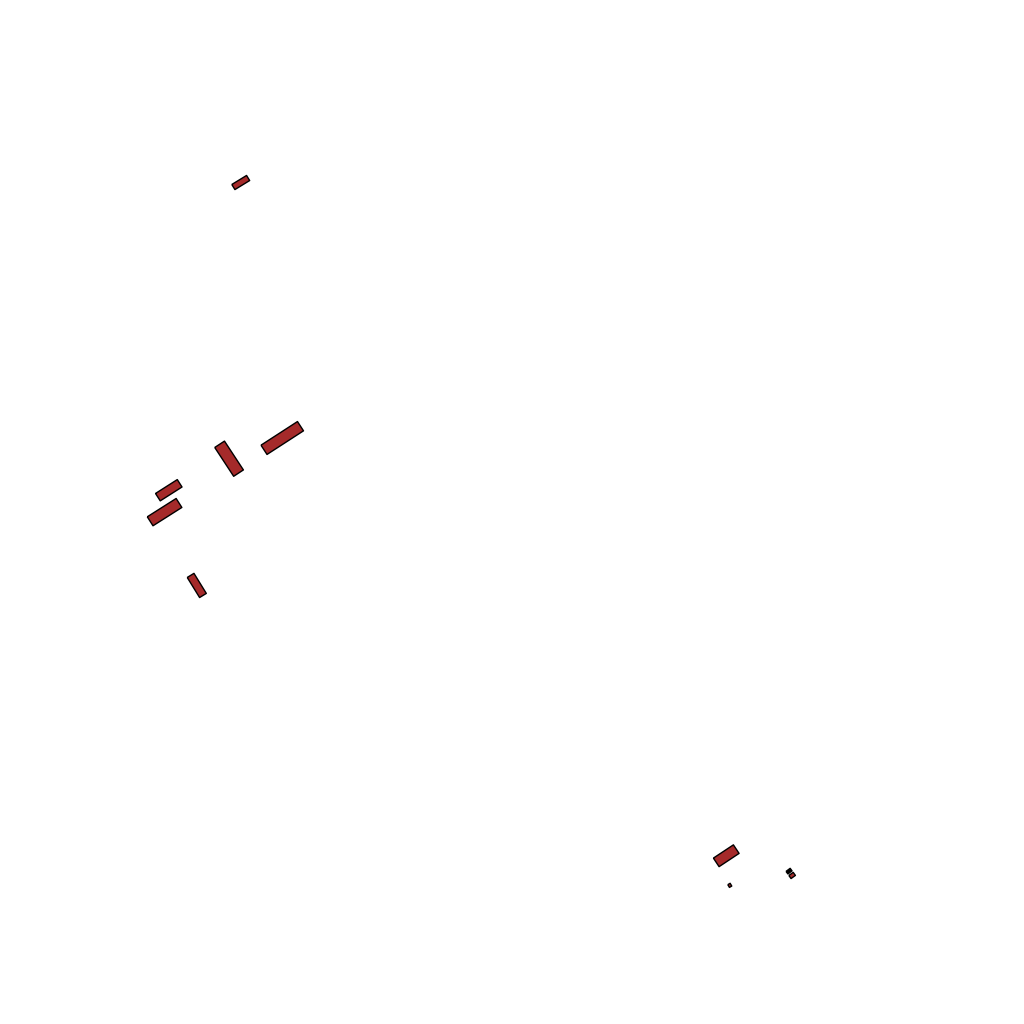
Tags: overhead vector_map, industrial, recreation, residential, individual_rise, low_rise, density_1, Building, Facility, 1.0 km²